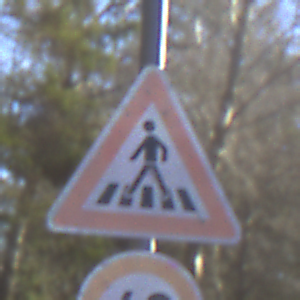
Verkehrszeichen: FussgaengerueberwegRechts
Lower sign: Geschwindigkeit40
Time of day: MorningAfternoon
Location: Outdoor (Nature)
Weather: Clear
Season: Winter
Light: Natural